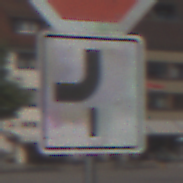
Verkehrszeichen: VerlaufVorfahrtsstrasse7
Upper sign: Stop
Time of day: MorningAfternoon
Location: Outdoor (Urban)
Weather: Clear
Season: NotSpecified
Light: Natural